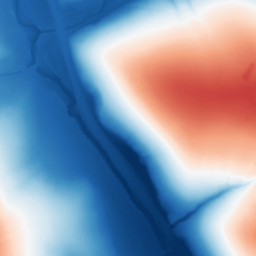
Category: trend_removal
Decomposition family: polynomial
Decomposition parameters: degree: 1
Upsampling method: cubic_mitchell
Upsampling parameters: scale: 2
Upsampling scale: 2